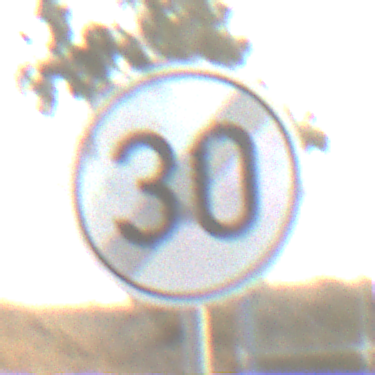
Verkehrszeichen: EndeGeschwindigkeit30
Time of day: SunriseSunset
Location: Outdoor (RoadRail)
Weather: PartlyCloudy
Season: NotSpecified
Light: Natural